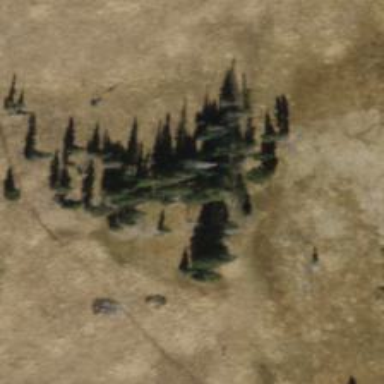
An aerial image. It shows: Evergreen woodland with needle-leaved trees.